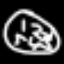
Label: clock